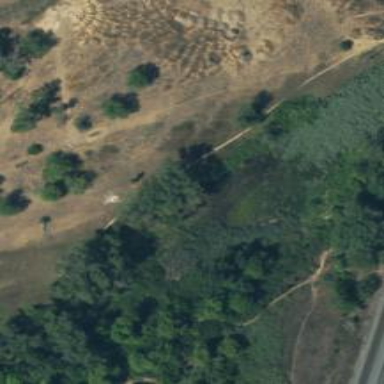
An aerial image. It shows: Disc golf basket.